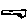
Label: hexagon